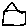
Label: house